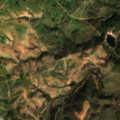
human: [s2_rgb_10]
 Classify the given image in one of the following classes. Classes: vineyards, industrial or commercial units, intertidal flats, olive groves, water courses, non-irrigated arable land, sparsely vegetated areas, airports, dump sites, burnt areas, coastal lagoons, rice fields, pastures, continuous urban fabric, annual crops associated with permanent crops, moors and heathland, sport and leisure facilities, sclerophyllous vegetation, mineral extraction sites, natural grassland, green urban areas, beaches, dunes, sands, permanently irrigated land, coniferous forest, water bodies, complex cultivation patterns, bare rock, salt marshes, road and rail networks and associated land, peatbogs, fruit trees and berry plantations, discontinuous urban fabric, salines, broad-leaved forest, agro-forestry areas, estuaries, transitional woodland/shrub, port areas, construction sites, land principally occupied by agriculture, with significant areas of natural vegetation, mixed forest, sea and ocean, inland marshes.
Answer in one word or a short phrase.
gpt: pastures, agro-forestry areas, broad-leaved forest, moors and heathland, transitional woodland/shrub